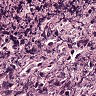
Metastatic tissue present: no